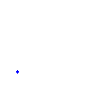
Particle: kaon